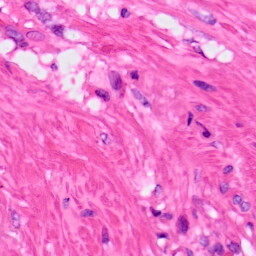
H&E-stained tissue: Lung